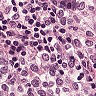
Metastatic tissue present: yes